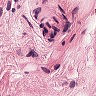
Metastatic tissue present: no